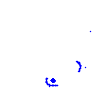
Particle: pion